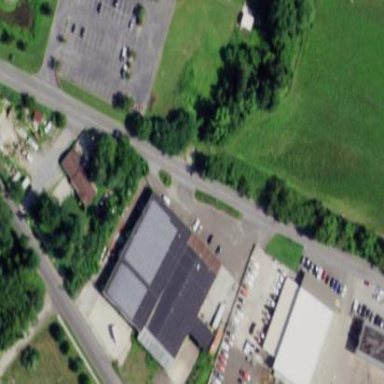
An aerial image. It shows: Building that houses furniture shop.